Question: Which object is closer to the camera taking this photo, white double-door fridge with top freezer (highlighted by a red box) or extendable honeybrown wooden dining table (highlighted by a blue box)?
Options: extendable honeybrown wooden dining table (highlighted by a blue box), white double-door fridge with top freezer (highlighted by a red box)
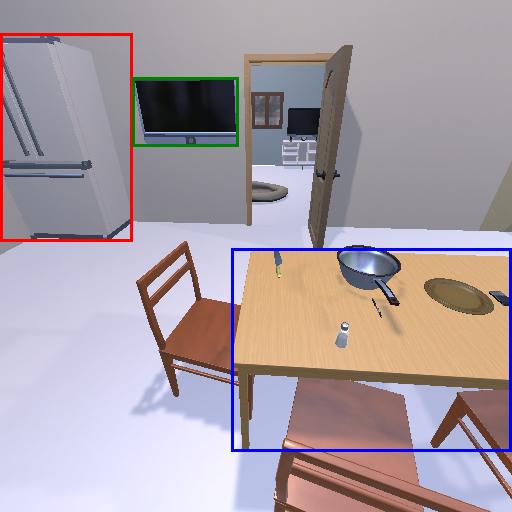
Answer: extendable honeybrown wooden dining table (highlighted by a blue box)